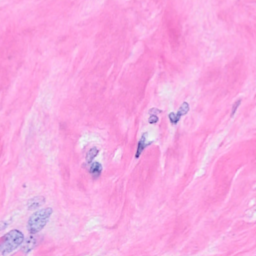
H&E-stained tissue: Breast